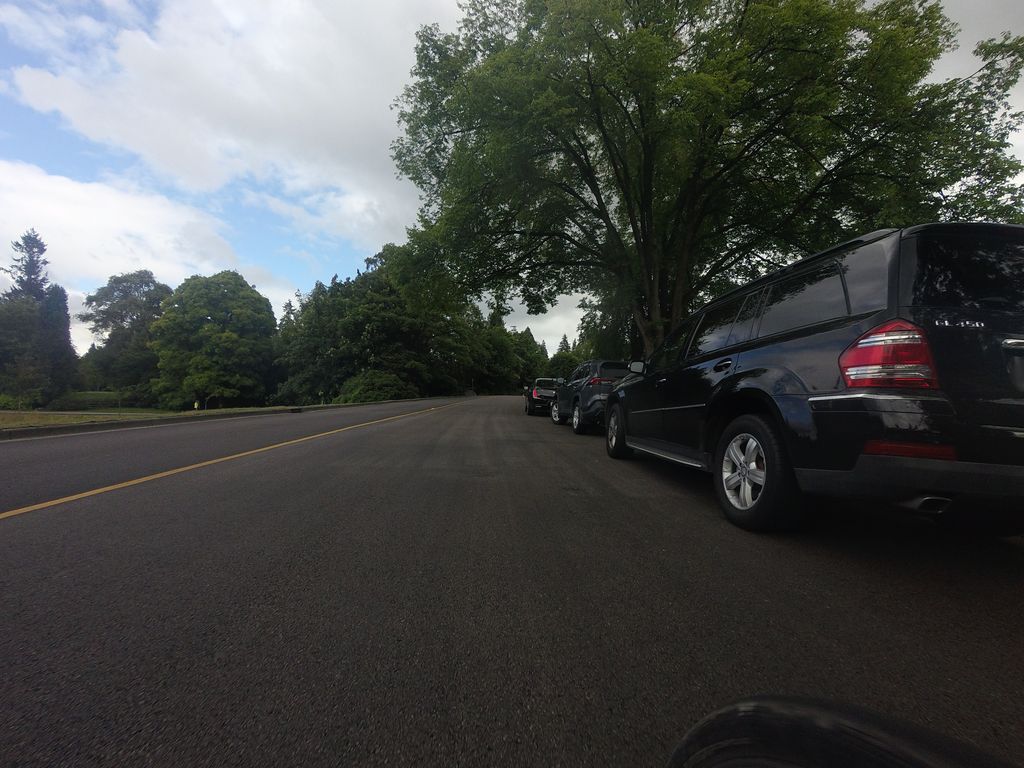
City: vancouver